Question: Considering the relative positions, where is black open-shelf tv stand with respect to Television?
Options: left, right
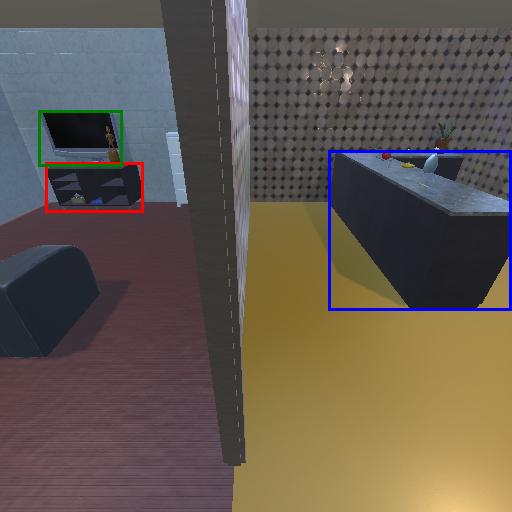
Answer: left